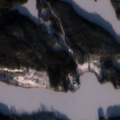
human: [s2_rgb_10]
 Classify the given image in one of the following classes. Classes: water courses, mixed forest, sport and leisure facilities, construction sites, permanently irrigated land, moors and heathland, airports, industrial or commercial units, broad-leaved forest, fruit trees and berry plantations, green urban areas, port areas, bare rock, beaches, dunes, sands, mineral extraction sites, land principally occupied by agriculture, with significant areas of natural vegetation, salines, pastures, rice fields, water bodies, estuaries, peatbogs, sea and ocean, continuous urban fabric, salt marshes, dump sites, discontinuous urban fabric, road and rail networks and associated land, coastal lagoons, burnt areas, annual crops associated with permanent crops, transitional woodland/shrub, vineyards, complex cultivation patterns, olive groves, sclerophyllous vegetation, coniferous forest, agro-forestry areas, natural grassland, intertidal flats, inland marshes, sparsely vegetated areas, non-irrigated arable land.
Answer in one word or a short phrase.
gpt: coniferous forest, mixed forest, water bodies